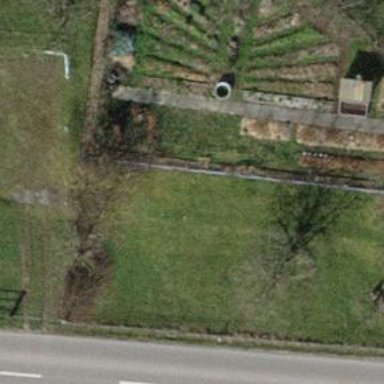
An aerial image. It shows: Allotments area.